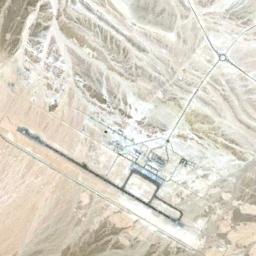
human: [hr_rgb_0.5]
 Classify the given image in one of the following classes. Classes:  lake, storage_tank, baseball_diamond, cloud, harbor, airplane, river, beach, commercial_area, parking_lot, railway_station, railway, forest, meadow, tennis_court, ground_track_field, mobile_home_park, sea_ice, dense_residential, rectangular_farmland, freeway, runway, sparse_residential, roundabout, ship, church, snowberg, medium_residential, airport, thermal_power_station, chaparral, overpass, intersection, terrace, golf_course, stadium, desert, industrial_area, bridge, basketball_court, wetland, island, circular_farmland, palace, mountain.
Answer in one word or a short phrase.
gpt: airport